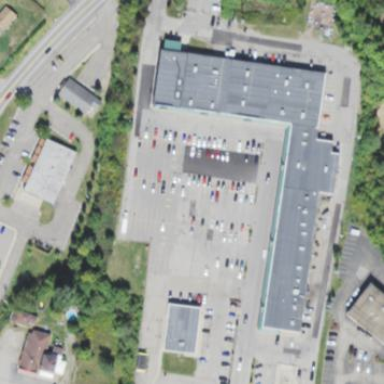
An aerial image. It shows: Retail area.